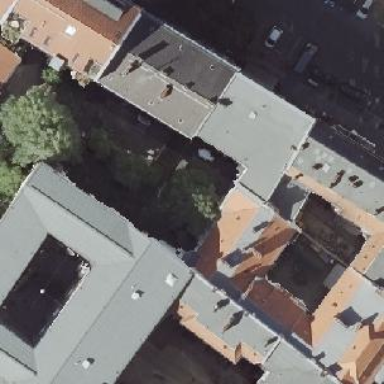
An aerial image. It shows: Residential building with distinctive double saltbox roof shape.